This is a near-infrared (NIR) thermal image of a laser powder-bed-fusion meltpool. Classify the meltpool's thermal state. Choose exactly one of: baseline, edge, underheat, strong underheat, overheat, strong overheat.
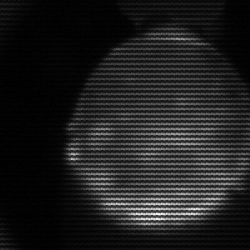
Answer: edge